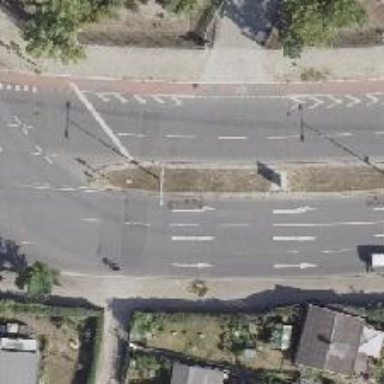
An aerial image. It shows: Secondary road with asphalt surface. It is dual carriageway with kerb separating the cycleway on the right side.